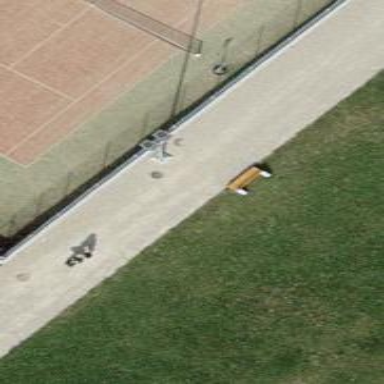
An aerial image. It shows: Bench for seating.